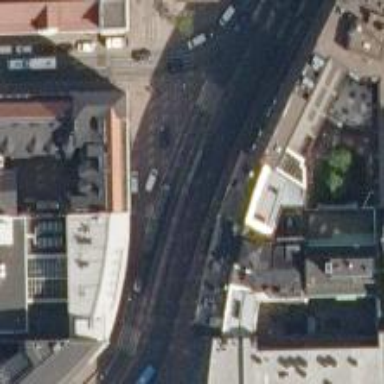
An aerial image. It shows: Tram railway line with electrified contact line.